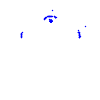
Particle: proton